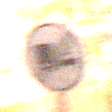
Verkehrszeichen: EndeUeberholverbotKraftfahrzeuge
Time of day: Night
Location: Outdoor (Nature)
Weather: Clear
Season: NotSpecified
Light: Natural